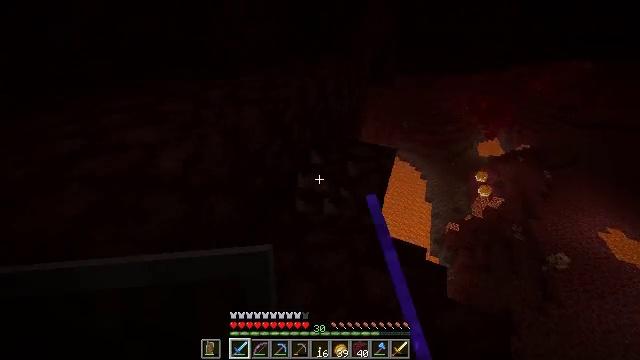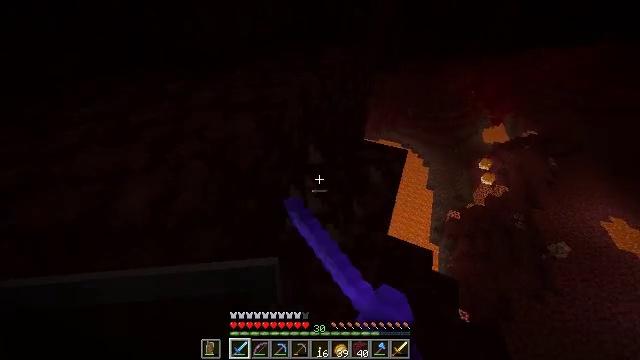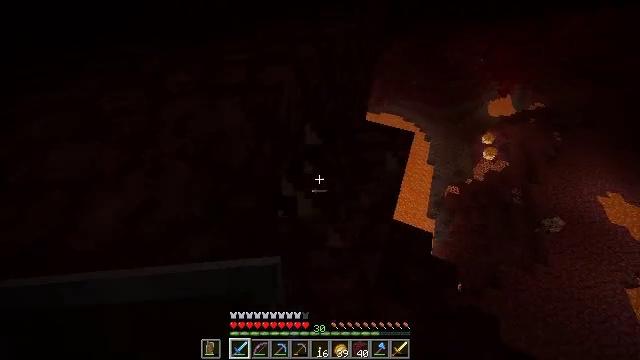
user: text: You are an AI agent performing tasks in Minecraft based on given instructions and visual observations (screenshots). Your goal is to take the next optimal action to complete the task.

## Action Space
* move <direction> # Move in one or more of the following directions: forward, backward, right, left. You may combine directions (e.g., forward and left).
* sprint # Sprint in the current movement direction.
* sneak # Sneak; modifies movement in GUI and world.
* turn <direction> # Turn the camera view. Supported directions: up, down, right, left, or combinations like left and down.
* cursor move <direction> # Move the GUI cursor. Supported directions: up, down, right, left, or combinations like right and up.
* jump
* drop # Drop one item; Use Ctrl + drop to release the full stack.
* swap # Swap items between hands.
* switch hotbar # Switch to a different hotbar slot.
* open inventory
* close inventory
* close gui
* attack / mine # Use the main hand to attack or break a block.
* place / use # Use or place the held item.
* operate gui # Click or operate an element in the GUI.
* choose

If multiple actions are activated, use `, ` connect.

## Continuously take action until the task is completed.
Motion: motion action
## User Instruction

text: Collect the brown mushroom from the forest floor.
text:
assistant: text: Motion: move forward, turn down
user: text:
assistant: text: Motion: turn down
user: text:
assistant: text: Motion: no_op